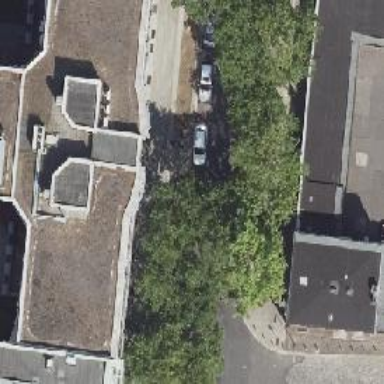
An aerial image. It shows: Residential road with asphalt surface. There is separate sidewalk. Parking lanes are available on the right side and on the kerb on the left side.